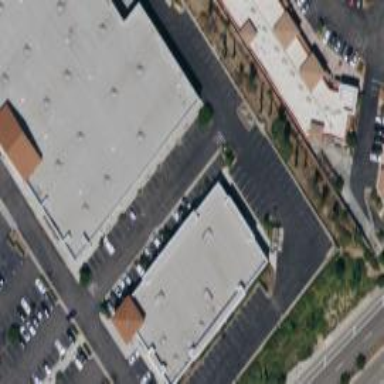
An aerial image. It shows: Building used as fitness center.